Question: I just want the 'option' text to be uppercase.
Using an Chrome or Safari on a mobile device, go to: <URL>
I've tried the following with no success:
'''
<style>
select, select option {
text-transform: uppercase;
-webkit-appearance:none;
}
</style>
<select>
<option>- select -</option>
<option>make me caps</option>
</select>
'''

It seems iOS does not allow any styles for 'select option', any way around that? Does Android behave this way too?
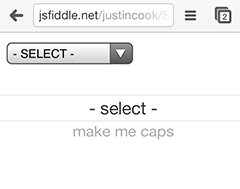
Answer: I just tested on Chrome for Android and everything is in all caps, however, the stock Android browser displays the options as lowercase.
Rather than relying on CSS, you can use Javascript to convert the characters, incorporating something like this should work on all mobile platforms:
'''
var option = document.getElementsByTagName('option');
option.text = option.text.toUpperCase();
'''